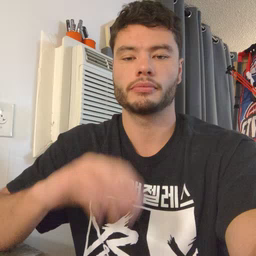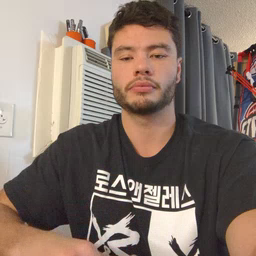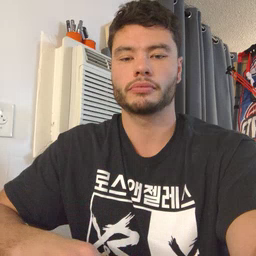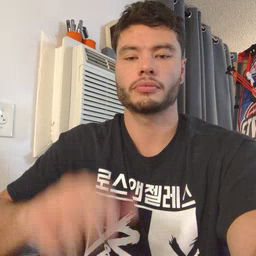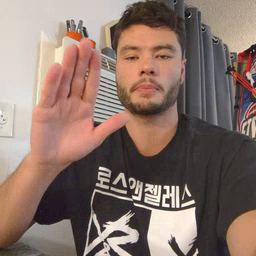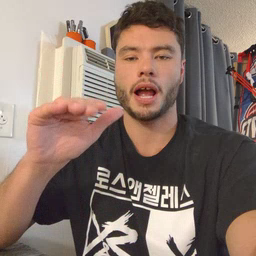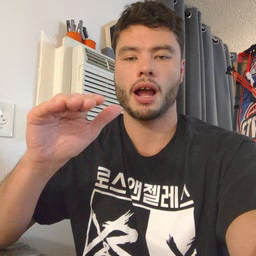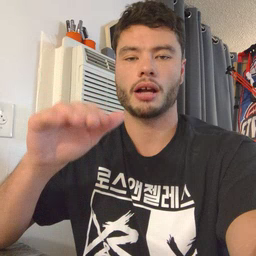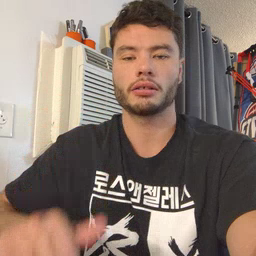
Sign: bye